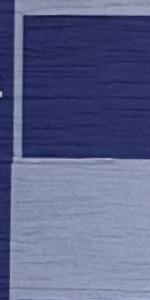
Label: Empty